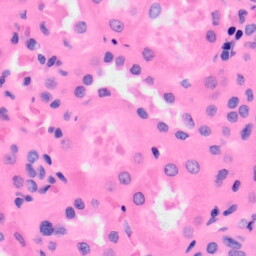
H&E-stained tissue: Kidney